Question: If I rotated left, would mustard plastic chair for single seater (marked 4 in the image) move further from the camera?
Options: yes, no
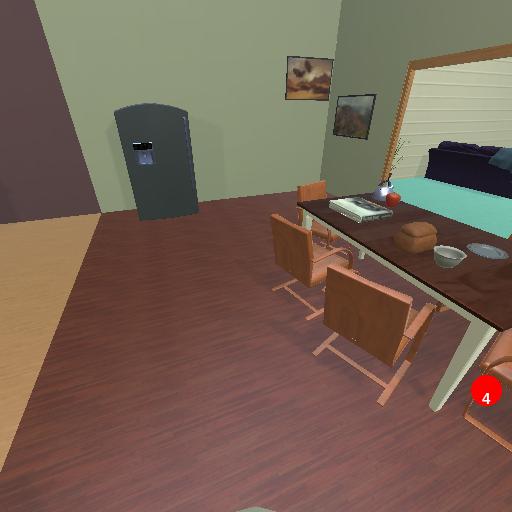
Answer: yes